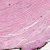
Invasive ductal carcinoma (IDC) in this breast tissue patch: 0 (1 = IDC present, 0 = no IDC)